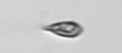
Label: Cryptophyta